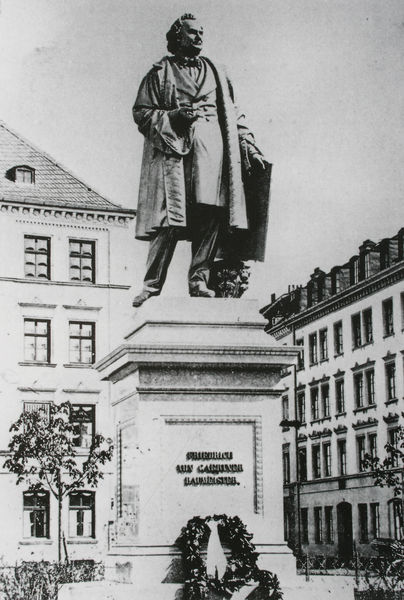
Titel: Denkmal für Friedrich von Gärtner
Künstler: Friedrich von Gärtner
Standort: München
Institution: Gärtnerplatz
Schlagwörter: baum, blätter, hand, himmel, laub, mann, umhang, weiß, bäume, stadt, fenster, frisur, geste, glas, grau, haar, schwarz, straße, zeichnung, dach, gebäude, haus, schleife, anzug, hose, jacke, band, falten, mensch, rahmen, sockel, stein, bildnis, herr, portrait, porträt, häuser, figur, gewand, mantel, standfigur, skulptur, statue, schrift, fassade, fassaden, dächer, giebel, kutsche, platz, friedrich, tafel, dick, dichter, inschrift, bronze, kontrapost, plastik, podest, foto, fotografie, photographie, buch, bla, dachfenster, denkmal, gauben, scheiben, draußen, lockig, weimar, schwarzweiß, schriftsteller, schiller, schritt, kranz, lorbeer, lorbeerkranz, photo, fensterreihen, untersicht, mappe, gelehrter, kränze, wichtig, persönlichkeit, goethe, butzenscheiben, fotographie, aufnahme, leipzig, standbild, schwrzweiß, korpulent, hosenrock, platu, el, brahms, hauws